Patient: sex F, age 58
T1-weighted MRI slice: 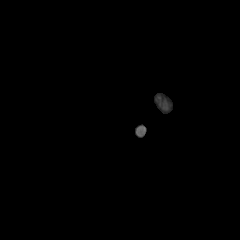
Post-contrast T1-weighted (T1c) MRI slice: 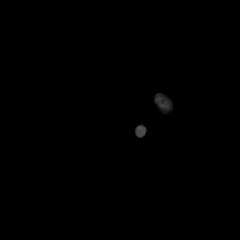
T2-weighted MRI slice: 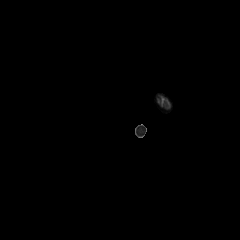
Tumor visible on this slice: no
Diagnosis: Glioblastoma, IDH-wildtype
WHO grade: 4